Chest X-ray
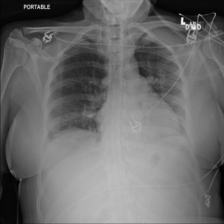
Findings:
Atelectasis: negative
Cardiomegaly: negative
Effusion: negative
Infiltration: negative
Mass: negative
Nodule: negative
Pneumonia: negative
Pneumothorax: negative
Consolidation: negative
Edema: negative
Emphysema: negative
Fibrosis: negative
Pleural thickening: negative
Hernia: negative